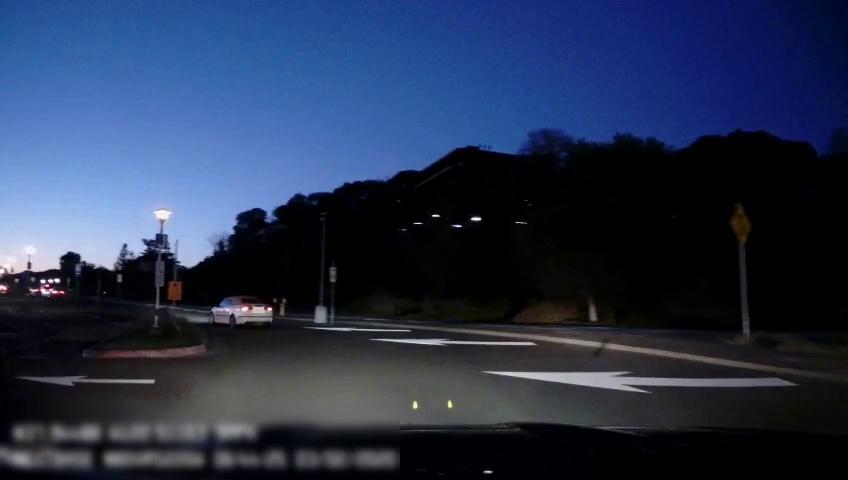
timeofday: Night
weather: Other
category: Drivable Space
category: Vehicles | Car
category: Traffic | Signs
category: Traffic | Signs